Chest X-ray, PA view. Patient: 44 years old, sex M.
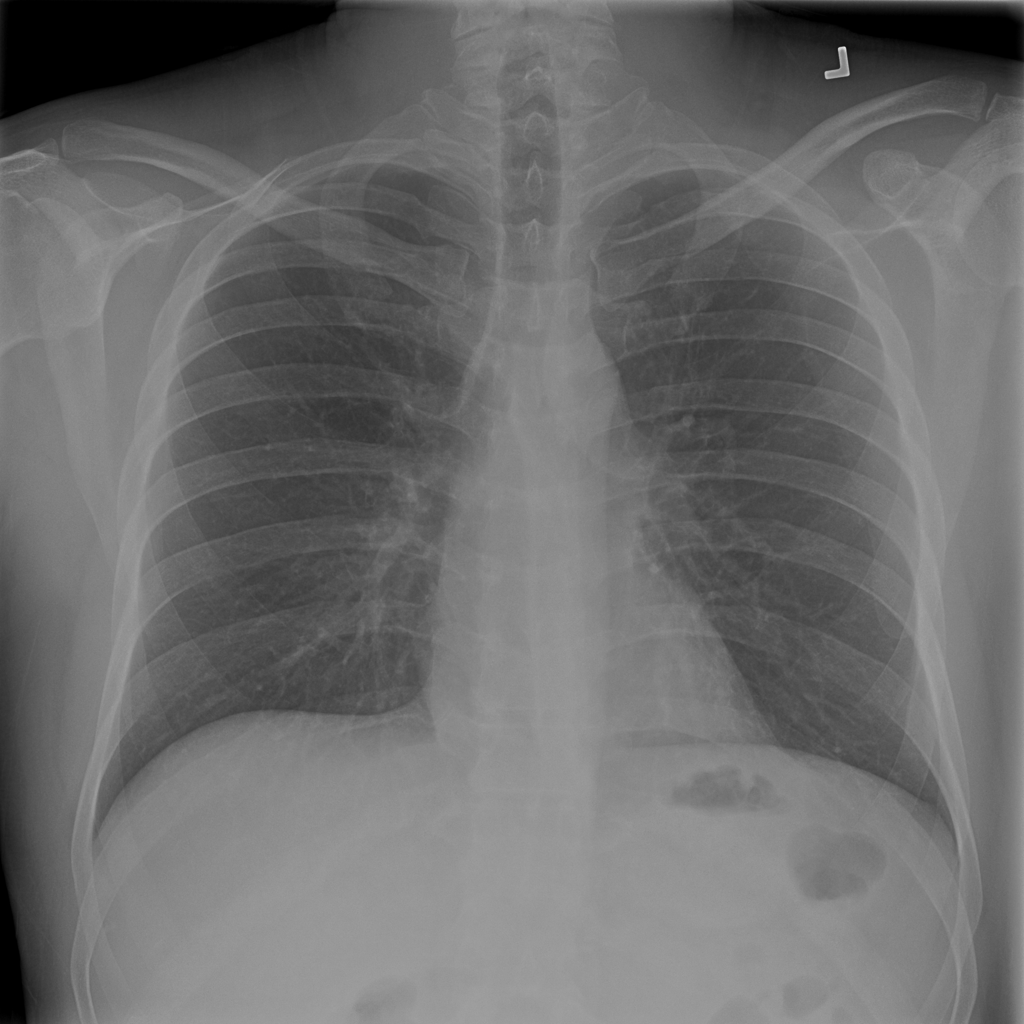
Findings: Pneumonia